Question: My actually problem is below.I would be happy if this is solved.
I Want to know why jquery Preloaded url stops working.Below are steps to replicate my problem.
1. visit http://www.andymatthews.net/code/autocomplete/ .
2. Type "m"
3. You get list of names.Click any one.
4. For example i clicked http://www.andymatthews.net/code/autocomplete/target.html?term=Maryland.
5. Now why Select tool is not working after page preload.
6. If i reload http://www.andymatthews.net/code/autocomplete/target.html?term=Maryland It works fine

7. But if its preloaded whats the reason it stops working.
If that cannot be resolved , Tell me if any function available to stop the preload for single page.
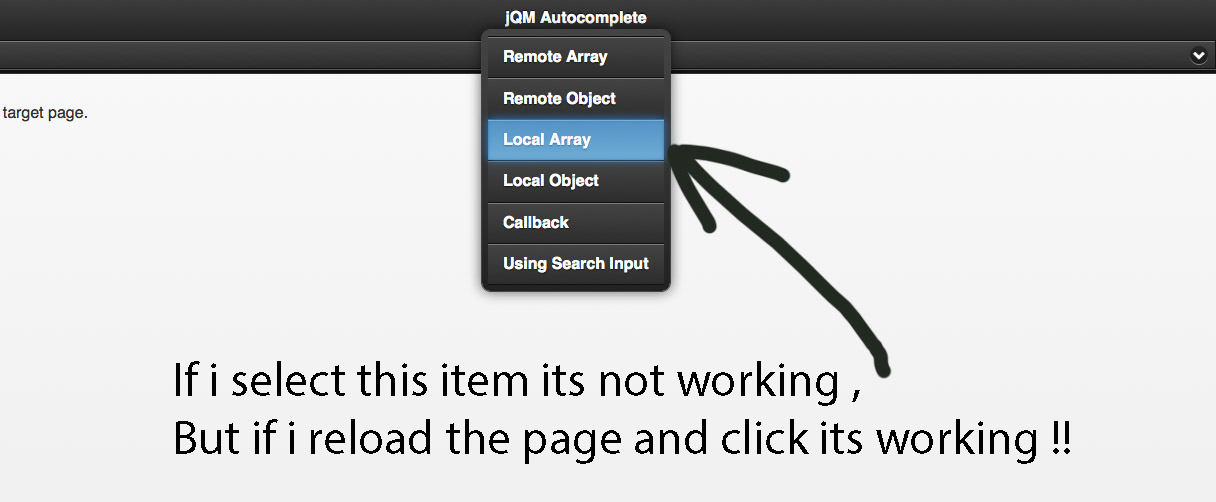
Answer: i think this works, but you could use the 'data-ajax="false"' attr on links and form actions